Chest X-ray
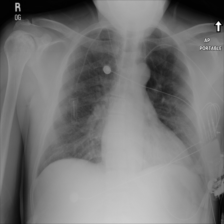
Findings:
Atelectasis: negative
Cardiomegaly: negative
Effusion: negative
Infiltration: negative
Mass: negative
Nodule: negative
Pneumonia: negative
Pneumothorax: negative
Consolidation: negative
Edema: negative
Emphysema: negative
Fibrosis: negative
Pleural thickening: negative
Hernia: negative